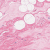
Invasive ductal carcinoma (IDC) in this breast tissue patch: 0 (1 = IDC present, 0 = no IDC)